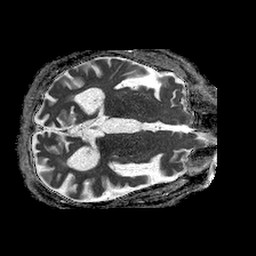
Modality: ADC
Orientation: axial
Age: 74
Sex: male
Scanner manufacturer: philips
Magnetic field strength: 1.5 T
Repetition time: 4.6 s
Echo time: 0.08517 s